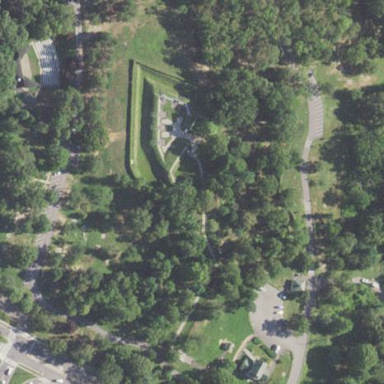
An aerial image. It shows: Park with historic fort.